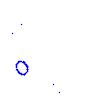
Particle: proton